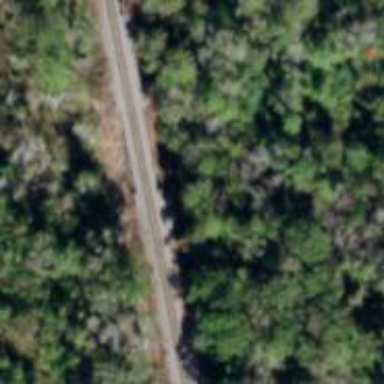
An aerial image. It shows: Bridge over railway line.